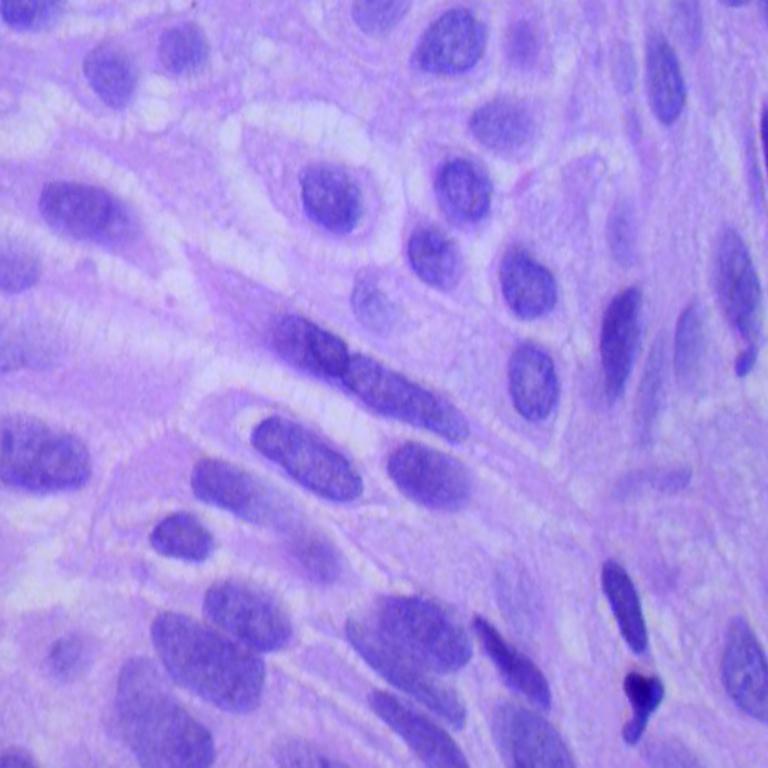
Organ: lung
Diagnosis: squamous carcinomas